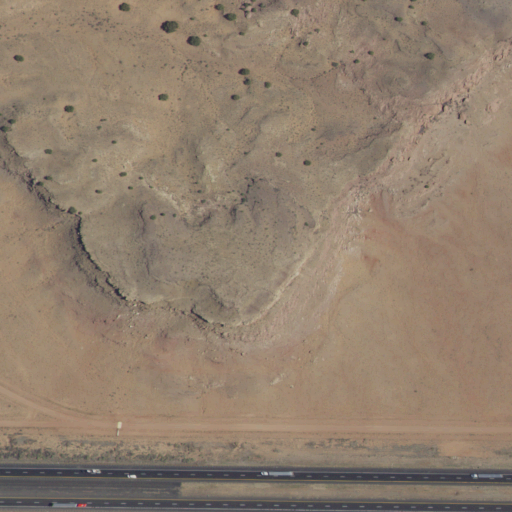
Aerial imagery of mountain in New Mexico named Dirty Point containing shrub, open development, medium intensity development, low intensity development, and high intensity development